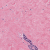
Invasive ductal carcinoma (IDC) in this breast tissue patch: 1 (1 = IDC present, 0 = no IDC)